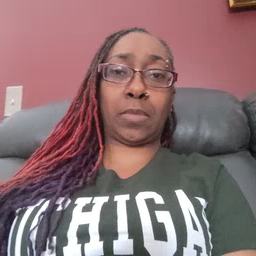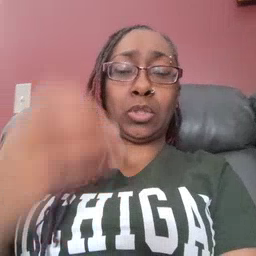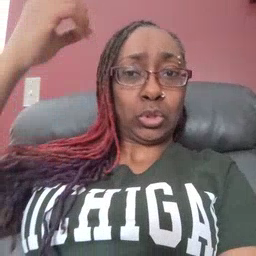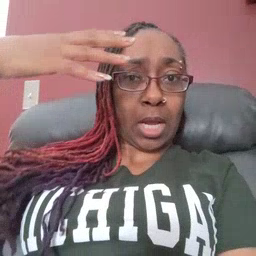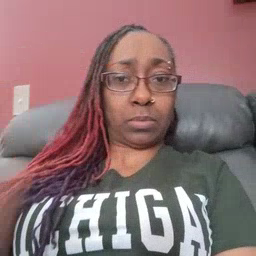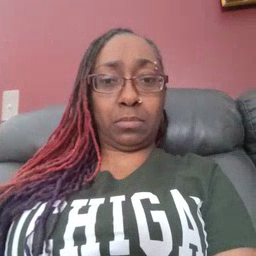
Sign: shower